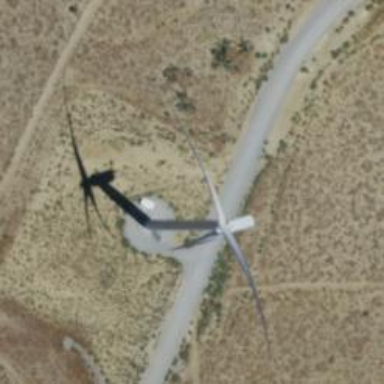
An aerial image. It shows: Wind generator in the form of horizontal axis wind turbine.